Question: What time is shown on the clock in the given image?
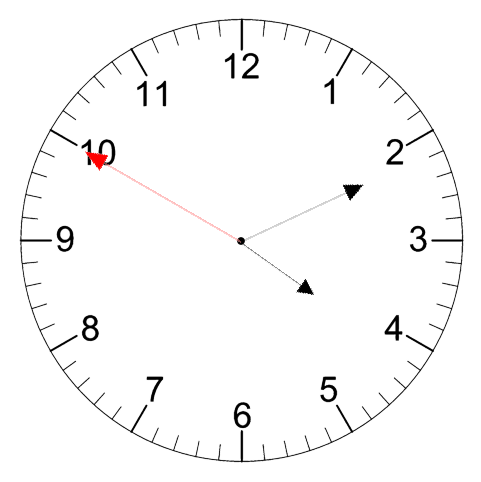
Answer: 04:10:50